Question: I have an application that periodically receives large amounts of data from an external source (happens to be an XML file) and inserts that data into a database. During this operation, nothing else is accessing the database. Since there is a large amount of data, I use a configurable number of threads to perform the insertion.
The application uses Entity Framework. However for this particular operation, due to performance considerations, ADO.Net is used to execute a stored procedure to insert data into a header table (Answers) and a detail table (ListAnswerSelections).
The project pre-dates EF Migrations. The original DbContext implements IDatabaseInitializer to create views, indices, etc. Works like a charm. I just reimplemented our DbContext to make proper use of EF Migrations. That is where stuff gets strange.
When the bulk loading operation runs with a single thread against a fresh schema created with the reimplemented DbContext, it works fine. When I use 2 or more threads, however, I get a high rate of deadlocks on the primary key index of ListAnswerSelections (detail table). The deadlock diagram looks like:

If I use the original context and create a separate, new schema with it, the bulk loading operation runs deadlock-free with 8 threads writing to the database.
In both cases, a new schema is created for each test run and identical XML files are imported. The tests have been run several times against each schema, with the same result each time.
When I use the Schema Compare tools in Visual Studio 2012 to find differences between the schemas created by the original vs. the reimplemented DbContext, I see zero differences for either of the two tables involved in this operation.
The C# code that calls the stored procedure looks like:
'''
cmd.CommandType = CommandType.StoredProcedure;
cmd.CommandText = "dbo.uspInsertAnswer";
// Add appropriate parameters
int resultCount = cmd.ExecuteNonQuery();
'''
The stored procedure itself looks like:
'''
CREATE PROCEDURE [dbo].[uspInsertAnswer] @defId INT, @partId INT, @weight FLOAT, @questionId INT, @listValues tvpInt32List READONLY AS
DECLARE @type INT
DECLARE @id INT
BEGIN TRY
INSERT INTO dbo.Answers VALUES(@questionId, @partId, NULL, 0, @weight, GETDATE(), NULL, @partId, @defId, @type)
INSERT INTO dbo.ListAnswerSelections SELECT n, '', GETDATE(), @questionId, @partId FROM @listValues
END TRY
BEGIN CATCH
-- Error Handling
END CATCH
'''
The tables involved look like (some non-indexed columns removed for brevity):
'''
CREATE TABLE [dbo].[Answers](
[RelatedQuestionId] [int] NOT NULL,
[RelatedParticipantId] [int] NOT NULL,
<URL> NULL,
[Response_ParticipantId] [int] NULL,
[Response_DefinitionId] [int] NULL,
<URL> NOT NULL,
CONSTRAINT [PK_dbo.Answers] PRIMARY KEY CLUSTERED
(
[RelatedQuestionId] ASC,
[RelatedParticipantId] ASC
)WITH (PAD_INDEX = OFF, STATISTICS_NORECOMPUTE = OFF, IGNORE_DUP_KEY = OFF, ALLOW_ROW_LOCKS = ON, ALLOW_PAGE_LOCKS = ON) ON [PRIMARY]
) ON [PRIMARY]
CREATE TABLE [dbo].[ListAnswerSelections](
[Id] [int] IDENTITY(1,1) NOT NULL,
[NumericValue] [int] NOT NULL,
[ListAnswer_RelatedQuestionId] [int] NOT NULL,
[ListAnswer_RelatedParticipantId] [int] NOT NULL,
CONSTRAINT [PK_dbo.ListAnswerSelections] PRIMARY KEY CLUSTERED
(
[Id] ASC
)WITH (PAD_INDEX = OFF, STATISTICS_NORECOMPUTE = OFF, IGNORE_DUP_KEY = OFF, ALLOW_ROW_LOCKS = ON, ALLOW_PAGE_LOCKS = ON) ON [PRIMARY]
) ON [PRIMARY]
'''
What could possibly be different between the two schemas (and not shown in the VS Schema Compare Tool) that would cause one of them to experience frequent deadlocks with 2 (or more) threads writing, while the other experiences zero deadlocks with 8 threads writing?
'''
<deadlock-list>
<deadlock victim="process53ace08">
<process-list>
<process id="process53ace08" taskpriority="0" logused="1360" waitresource="KEY: 11:72057594041663488 (2c3c53413efb)" waittime="7106" ownerId="<PHONE>" transactionname="user_transaction" lasttranstarted="2014-08-25T18:29:49.570" XDES="0xbf3cf950" lockMode="RangeS-S" schedulerid="7" kpid="2808" status="suspended" spid="59" sbid="0" ecid="0" priority="0" trancount="2" lastbatchstarted="2014-08-25T18:30:01.240" lastbatchcompleted="2014-08-25T18:30:01.237" lastattention="2014-08-25T18:22:27.293" clientapp=".Net SqlClient Data Provider" hostname="CRUNCHBOX" hostpid="10164" loginname="Crunchbox\Eric" isolationlevel="read committed (2)" xactid="<PHONE>" currentdb="11" lockTimeout="<PHONE>" clientoption1="671088672" clientoption2="128056">
<executionStack>
<frame procname="Survey_DEV_BAT.dbo.uspInsertAnswer" line="17" stmtstart="1088" stmtend="1332" sqlhandle="0x03000b004e241b1505a42b0192a300000100000000000000">
INSERT INTO dbo.Answers VALUES(@questionId, @partId, NULL, 0, @weight, GETDATE(), NULL, @partId, @defId, @type) </frame>
</executionStack>
<inputbuf>
Proc [Database Id = 11 Object Id = 354100302] </inputbuf>
</process>
<process id="process534ee08" taskpriority="0" logused="1360" waitresource="KEY: 11:72057594041663488 (354416591f4b)" waittime="4983" ownerId="<PHONE>" transactionname="user_transaction" lasttranstarted="2014-08-25T18:29:49.570" XDES="0xc1d01950" lockMode="RangeS-S" schedulerid="4" kpid="13824" status="suspended" spid="54" sbid="0" ecid="0" priority="0" trancount="2" lastbatchstarted="2014-08-25T18:30:01.237" lastbatchcompleted="2014-08-25T18:30:01.237" clientapp=".Net SqlClient Data Provider" hostname="CRUNCHBOX" hostpid="10164" loginname="Crunchbox\Eric" isolationlevel="read committed (2)" xactid="<PHONE>" currentdb="11" lockTimeout="<PHONE>" clientoption1="671088672" clientoption2="128056">
<executionStack>
<frame procname="Survey_DEV_BAT.dbo.uspInsertAnswer" line="17" stmtstart="1088" stmtend="1332" sqlhandle="0x03000b004e241b1505a42b0192a300000100000000000000">
INSERT INTO dbo.Answers VALUES(@questionId, @partId, NULL, 0, @weight, GETDATE(), NULL, @partId, @defId, @type) </frame>
</executionStack>
<inputbuf>
Proc [Database Id = 11 Object Id = 354100302] </inputbuf>
</process>
</process-list>
<resource-list>
<keylock hobtid="72057594041663488" dbid="11" objectname="Survey_DEV_BAT.dbo.ListAnswerSelections" indexname="PK_dbo.ListAnswerSelections" id="lock8be36880" mode="RangeX-X" associatedObjectId="72057594041663488">
<owner-list>
<owner id="process534ee08" mode="RangeX-X"/>
</owner-list>
<waiter-list>
<waiter id="process53ace08" mode="RangeS-S" requestType="wait"/>
</waiter-list>
</keylock>
<keylock hobtid="72057594041663488" dbid="11" objectname="Survey_DEV_BAT.dbo.ListAnswerSelections" indexname="PK_dbo.ListAnswerSelections" id="lock8544da00" mode="X" associatedObjectId="72057594041663488">
<owner-list>
<owner id="process53ace08" mode="X"/>
</owner-list>
<waiter-list>
<waiter id="process534ee08" mode="RangeS-S" requestType="wait"/>
</waiter-list>
</keylock>
</resource-list>
</deadlock>
</deadlock-list>
'''
'''
ALTER TABLE [dbo].[ListAnswerSelections] WITH NOCHECK ADD CONSTRAINT [FK_dbo.ListAnswerSelections_dbo.Answers_ListAnswer_RelatedQuestionId_ListAnswer_RelatedParticipantId] FOREIGN KEY([ListAnswer_RelatedQuestionId], [ListAnswer_RelatedParticipantId])
REFERENCES [dbo].[Answers] ([RelatedQuestionId], [RelatedParticipantId])
ON DELETE CASCADE
'''
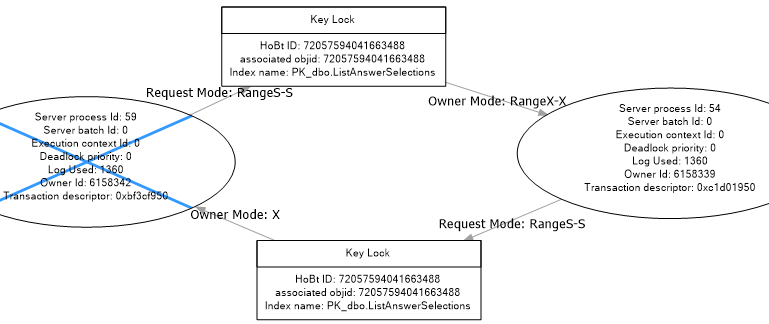
Answer: Post the deadlock graph. Not the picture of it, the actual deadlock graph XML. The picture is like 1% of the info in the XML. For instance the XML would answer whether you have a <URL>.
Range locks. Why? This implies serializable isolation and nothing in your description justifies it. Use read committed.
Unrelated to the deadlock, but if you truly care about performance then use bulk insert. As in bulk insert. Use <URL> and only the bulk insert API can do streaming of data while inserting.
Certain operations internally use serializable isolation level. Foreign key constraint and indexed views maintenance are two examples of such, see <URL>:
> This same condition applies to indexed view maintenance
Capturing the execution plans of the two cases would immediately point out the issue.